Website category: sports
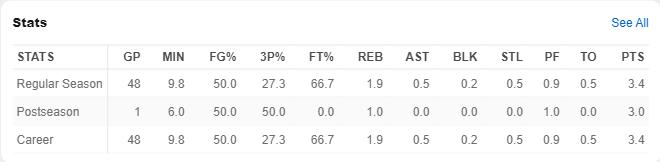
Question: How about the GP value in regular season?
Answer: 48

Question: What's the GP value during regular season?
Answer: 48

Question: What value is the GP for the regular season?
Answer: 48

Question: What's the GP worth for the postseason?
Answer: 1

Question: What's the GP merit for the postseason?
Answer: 1

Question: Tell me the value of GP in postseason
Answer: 1

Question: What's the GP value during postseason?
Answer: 1

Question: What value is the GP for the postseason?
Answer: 1

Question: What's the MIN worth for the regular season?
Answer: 9.8

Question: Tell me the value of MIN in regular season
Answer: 9.8

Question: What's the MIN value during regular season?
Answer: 9.8

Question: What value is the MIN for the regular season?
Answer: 9.8

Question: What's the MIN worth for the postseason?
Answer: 6.0

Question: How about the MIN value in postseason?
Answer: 6.0

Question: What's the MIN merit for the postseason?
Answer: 6.0

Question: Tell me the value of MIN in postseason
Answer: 6.0

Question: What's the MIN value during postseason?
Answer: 6.0

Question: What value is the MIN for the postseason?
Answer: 6.0

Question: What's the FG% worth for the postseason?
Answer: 50.0

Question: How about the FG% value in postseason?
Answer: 50.0

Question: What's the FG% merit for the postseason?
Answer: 50.0

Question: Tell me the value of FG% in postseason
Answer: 50.0

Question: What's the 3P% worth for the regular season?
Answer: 27.3

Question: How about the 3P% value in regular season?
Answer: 27.3

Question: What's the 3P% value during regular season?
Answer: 27.3

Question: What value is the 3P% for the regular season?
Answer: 27.3

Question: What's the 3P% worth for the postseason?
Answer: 50.0

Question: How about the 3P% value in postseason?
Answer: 50.0

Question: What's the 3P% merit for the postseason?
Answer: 50.0

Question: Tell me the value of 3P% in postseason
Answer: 50.0

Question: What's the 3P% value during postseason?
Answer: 50.0

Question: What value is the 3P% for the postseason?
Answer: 50.0

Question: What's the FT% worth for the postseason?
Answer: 0.0

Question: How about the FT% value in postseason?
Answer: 0.0

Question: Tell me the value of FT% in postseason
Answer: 0.0

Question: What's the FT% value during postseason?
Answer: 0.0

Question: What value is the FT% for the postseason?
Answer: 0.0

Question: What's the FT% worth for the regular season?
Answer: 66.7

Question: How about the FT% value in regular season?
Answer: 66.7

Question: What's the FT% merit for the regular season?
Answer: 66.7

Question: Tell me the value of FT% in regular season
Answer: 66.7

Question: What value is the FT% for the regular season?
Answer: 66.7

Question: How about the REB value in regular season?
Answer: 1.9

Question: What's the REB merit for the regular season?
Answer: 1.9

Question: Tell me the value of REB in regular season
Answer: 1.9

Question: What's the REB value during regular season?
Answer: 1.9

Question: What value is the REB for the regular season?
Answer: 1.9

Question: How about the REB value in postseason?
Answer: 1.0

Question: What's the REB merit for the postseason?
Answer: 1.0

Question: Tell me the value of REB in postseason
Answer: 1.0

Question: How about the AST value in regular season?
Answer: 0.5

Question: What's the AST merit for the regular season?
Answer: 0.5

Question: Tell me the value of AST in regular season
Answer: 0.5

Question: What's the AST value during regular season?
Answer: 0.5

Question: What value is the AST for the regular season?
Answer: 0.5

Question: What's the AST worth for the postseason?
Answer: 0.0

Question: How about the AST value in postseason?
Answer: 0.0

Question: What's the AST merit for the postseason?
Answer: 0.0

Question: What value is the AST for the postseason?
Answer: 0.0

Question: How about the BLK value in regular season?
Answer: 0.2

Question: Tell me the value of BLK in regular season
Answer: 0.2

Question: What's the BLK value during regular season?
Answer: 0.2

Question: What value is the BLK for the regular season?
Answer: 0.2

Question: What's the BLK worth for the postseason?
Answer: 0.0